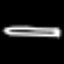
Label: pencil